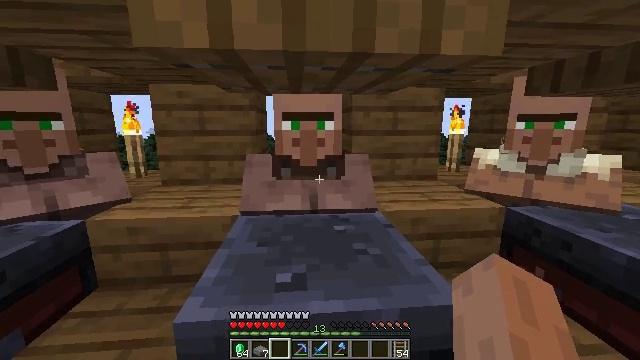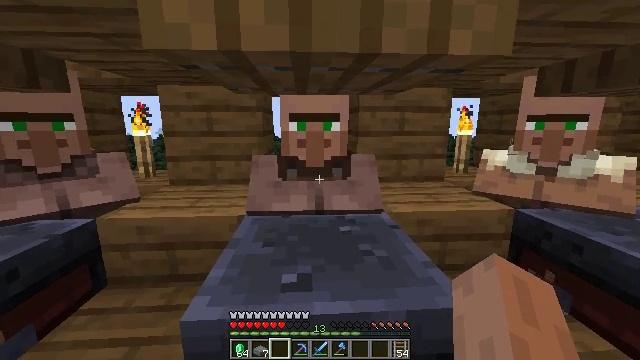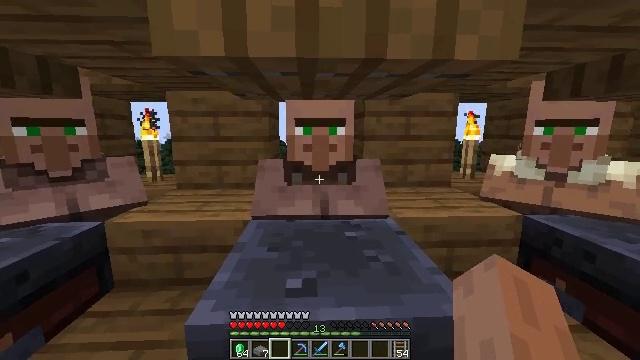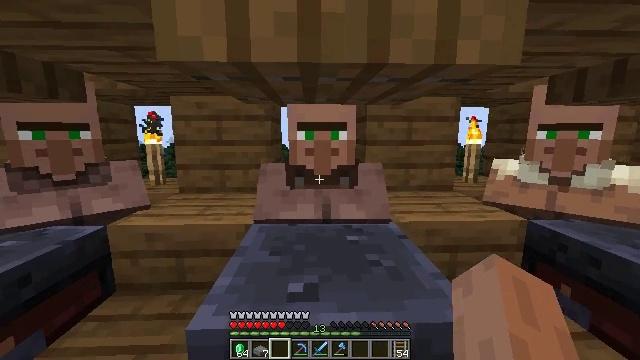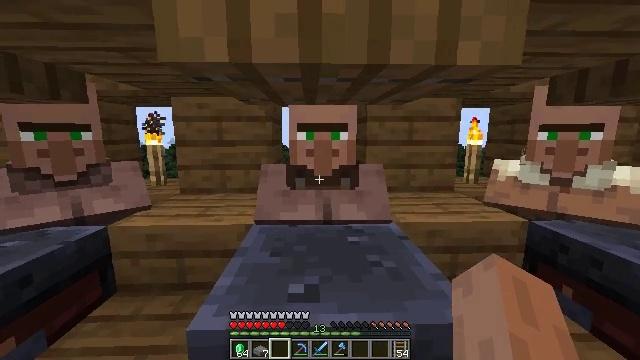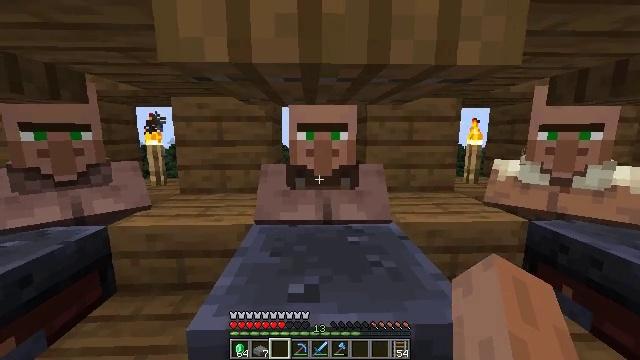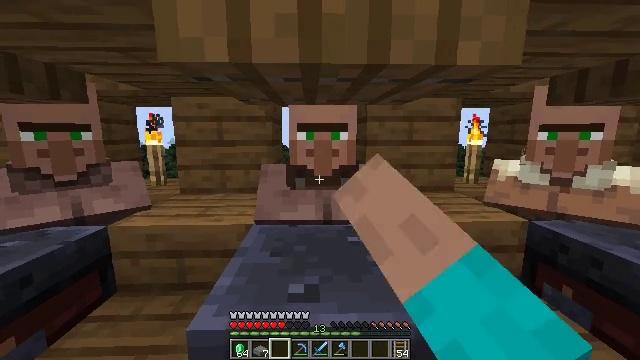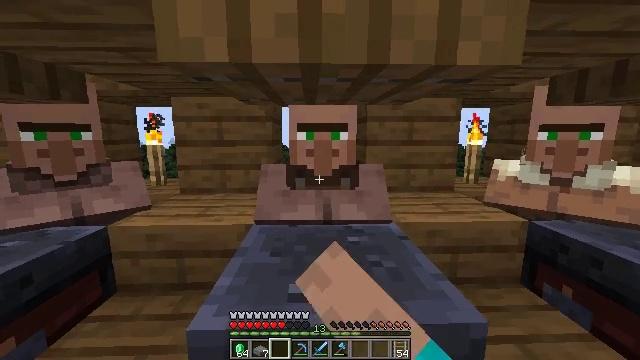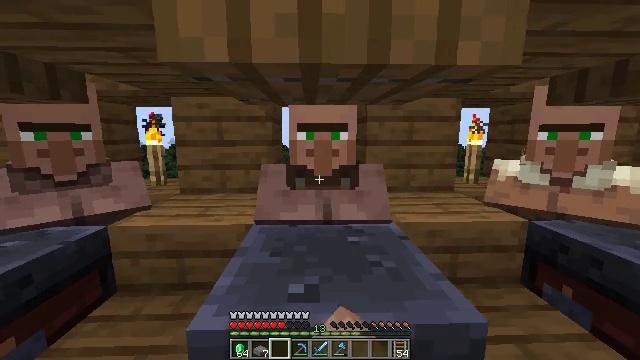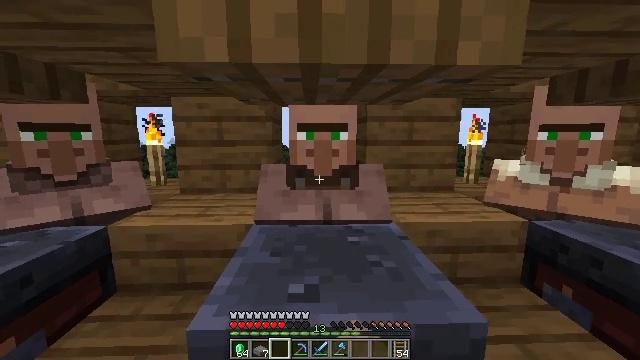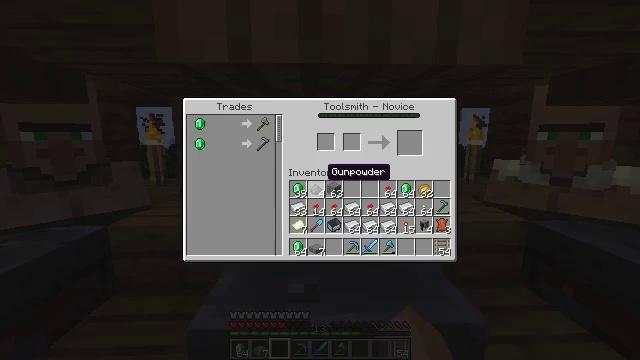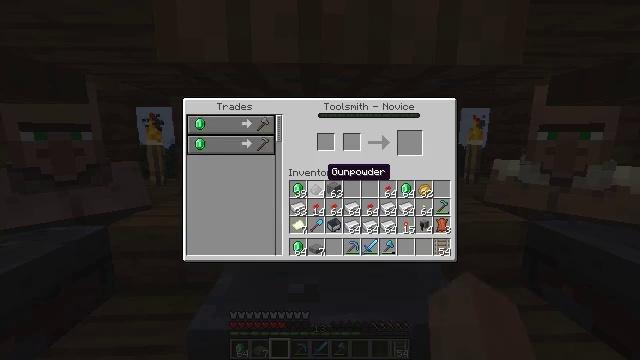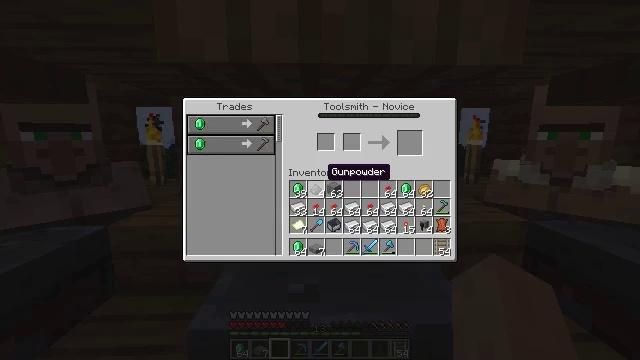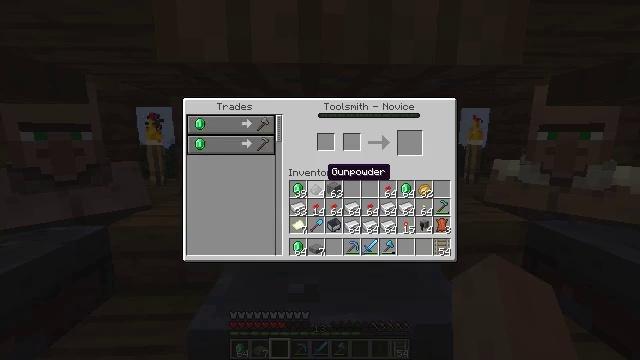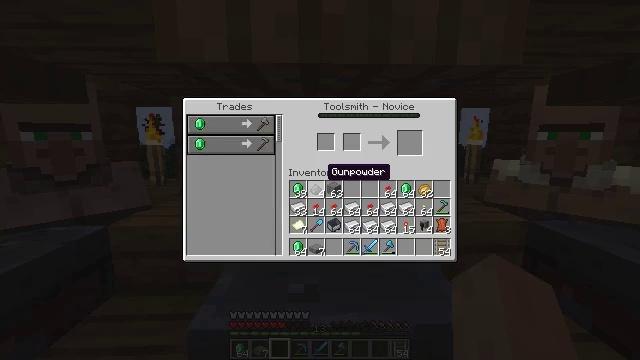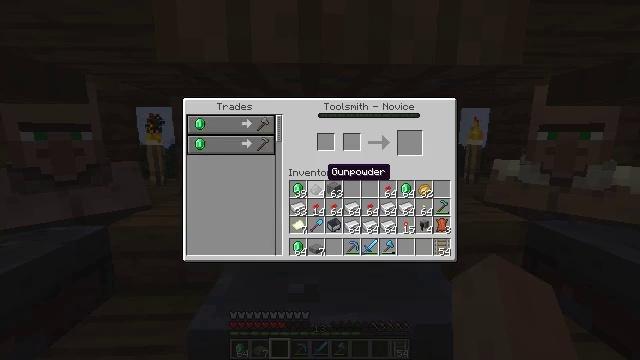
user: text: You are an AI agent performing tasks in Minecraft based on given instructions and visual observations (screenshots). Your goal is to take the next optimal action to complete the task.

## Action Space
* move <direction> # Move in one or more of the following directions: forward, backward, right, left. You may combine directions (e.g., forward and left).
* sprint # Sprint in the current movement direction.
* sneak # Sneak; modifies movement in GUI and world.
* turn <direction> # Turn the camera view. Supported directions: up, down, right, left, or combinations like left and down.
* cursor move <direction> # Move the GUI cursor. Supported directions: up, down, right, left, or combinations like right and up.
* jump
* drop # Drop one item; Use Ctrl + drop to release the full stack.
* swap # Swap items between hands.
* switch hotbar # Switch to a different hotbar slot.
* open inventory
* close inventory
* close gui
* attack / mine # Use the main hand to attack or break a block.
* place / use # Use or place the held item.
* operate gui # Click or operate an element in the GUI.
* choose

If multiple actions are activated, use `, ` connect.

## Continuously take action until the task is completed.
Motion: motion action
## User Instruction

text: Mine the smithing table.
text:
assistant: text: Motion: turn left
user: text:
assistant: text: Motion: turn left and up
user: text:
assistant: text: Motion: no_op
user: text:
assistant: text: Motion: no_op
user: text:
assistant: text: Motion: use / place
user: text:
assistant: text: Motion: use / place
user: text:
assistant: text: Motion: use / place
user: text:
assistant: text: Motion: use / place
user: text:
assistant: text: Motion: no_op
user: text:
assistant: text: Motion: open gui
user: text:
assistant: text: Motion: no_op
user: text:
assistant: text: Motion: no_op
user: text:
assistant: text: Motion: no_op
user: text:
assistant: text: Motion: no_op
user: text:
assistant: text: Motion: no_op
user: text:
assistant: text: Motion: no_op
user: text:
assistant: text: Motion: no_op
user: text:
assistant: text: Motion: no_op
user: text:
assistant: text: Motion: no_op
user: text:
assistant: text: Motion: no_op
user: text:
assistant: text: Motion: close gui
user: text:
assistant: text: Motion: no_op
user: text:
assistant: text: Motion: turn down
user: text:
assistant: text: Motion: turn down
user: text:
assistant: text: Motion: turn down
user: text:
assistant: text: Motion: turn left and down
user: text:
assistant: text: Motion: turn down
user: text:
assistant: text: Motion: no_op
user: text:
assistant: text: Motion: no_op
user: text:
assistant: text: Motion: no_op